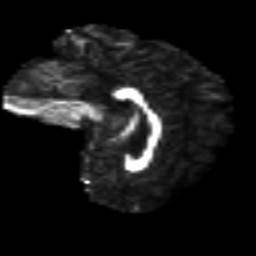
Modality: FA
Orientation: sagittal
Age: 47
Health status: ill
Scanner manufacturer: philips
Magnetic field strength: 3 T
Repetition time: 9 s
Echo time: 0.127 s